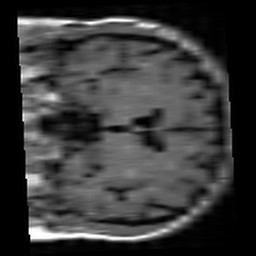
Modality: T1w
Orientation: coronal
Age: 25
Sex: female
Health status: healthy
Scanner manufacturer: siemens
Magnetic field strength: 3 T
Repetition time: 4.1 s
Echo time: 0.0085 s